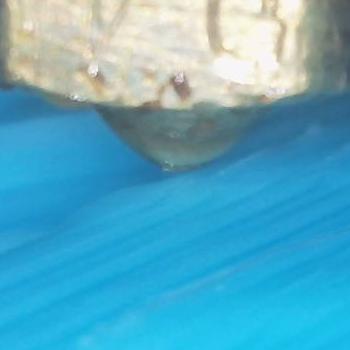
Flow rate: 238%